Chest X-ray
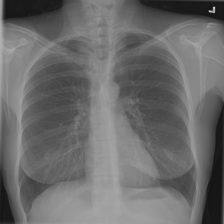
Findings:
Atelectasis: negative
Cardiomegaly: negative
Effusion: negative
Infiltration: negative
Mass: negative
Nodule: negative
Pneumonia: negative
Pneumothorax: negative
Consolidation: negative
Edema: negative
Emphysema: negative
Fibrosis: negative
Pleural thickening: negative
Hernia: negative